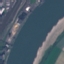
Land use / land cover class: River